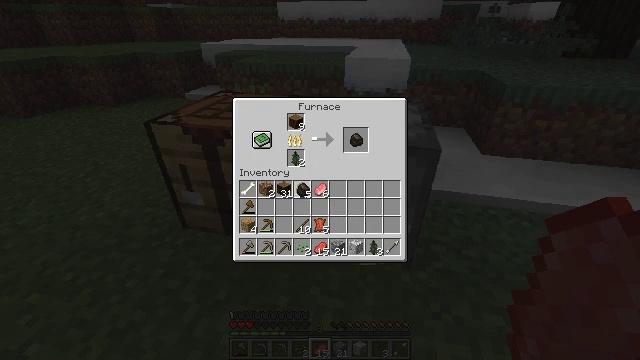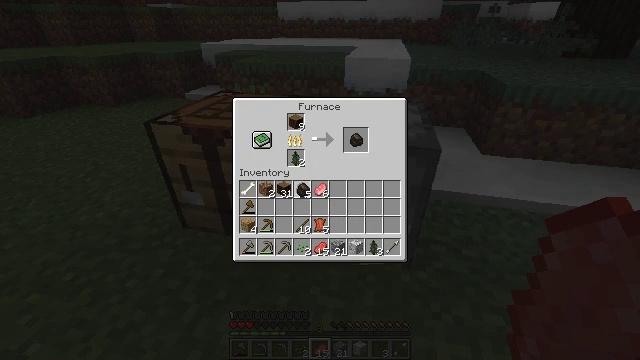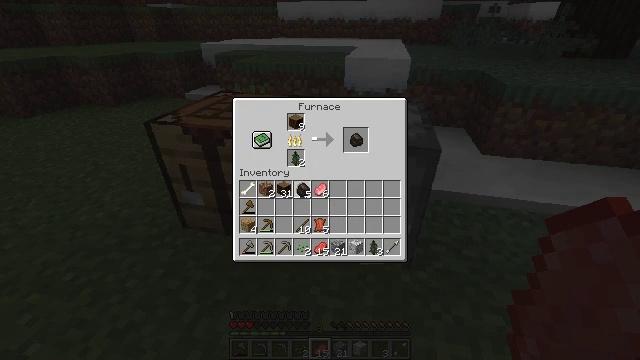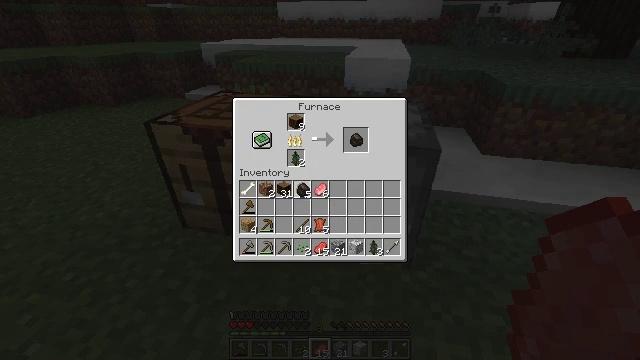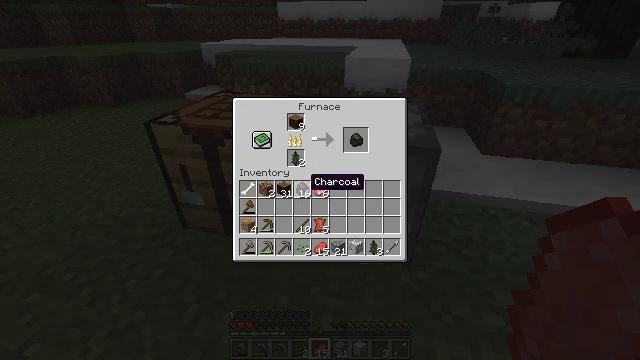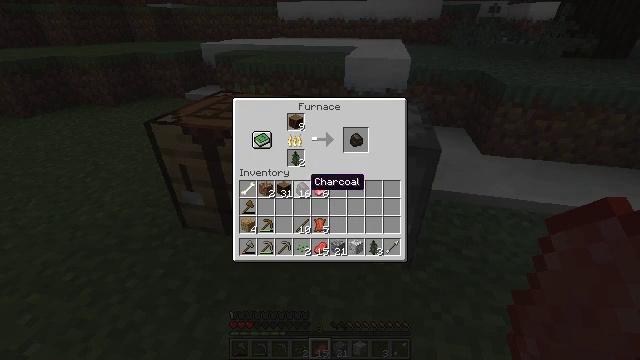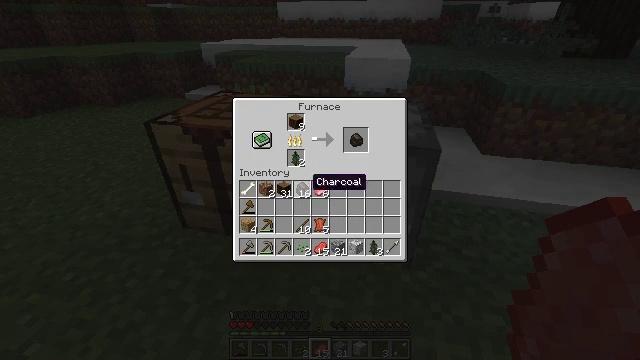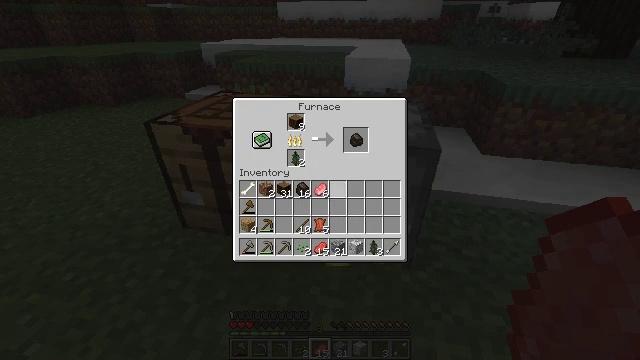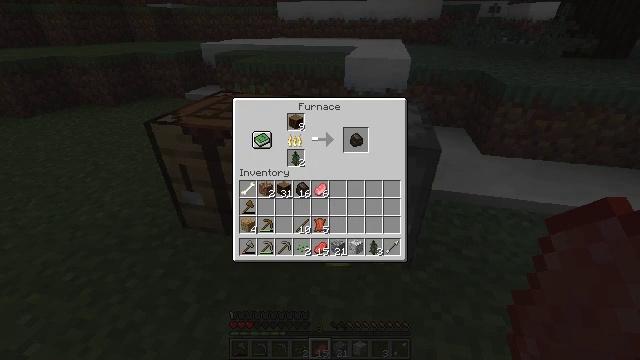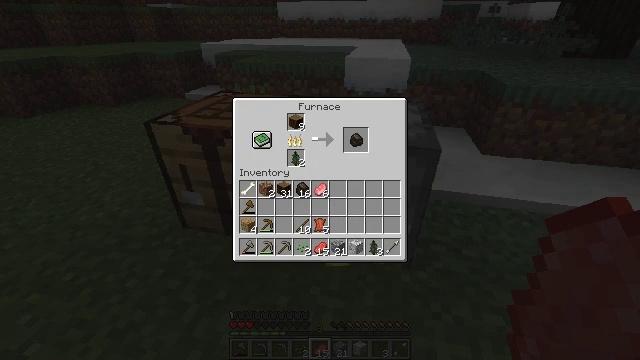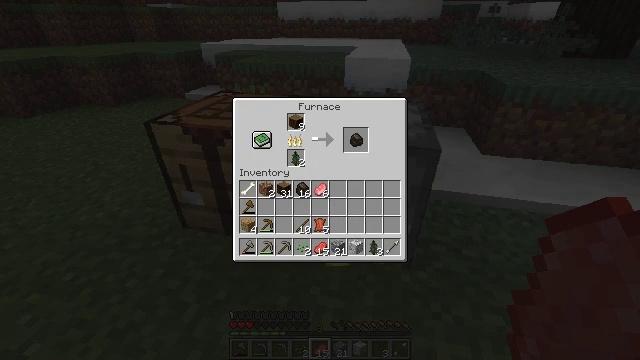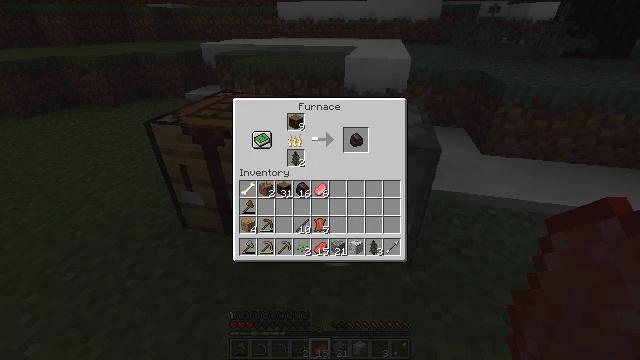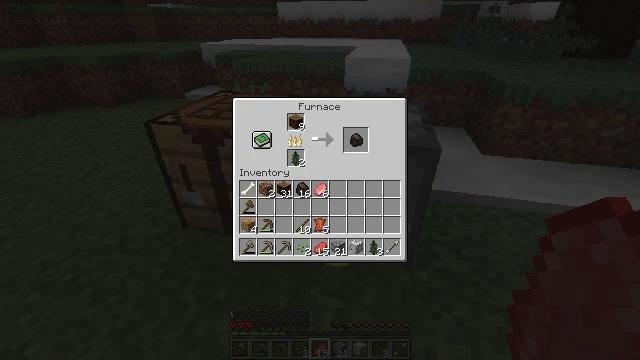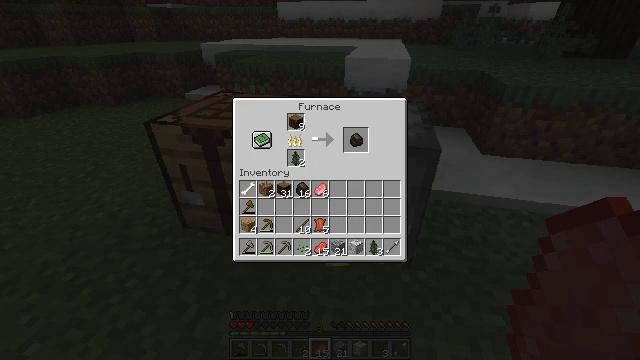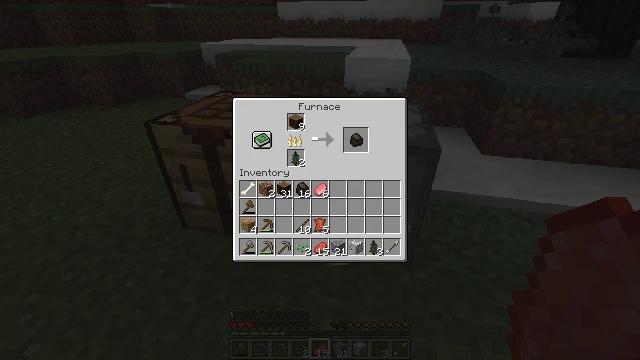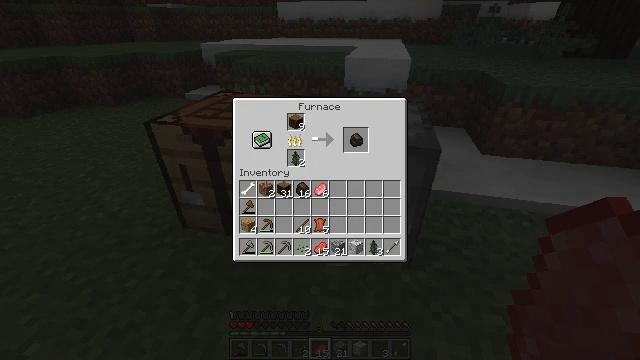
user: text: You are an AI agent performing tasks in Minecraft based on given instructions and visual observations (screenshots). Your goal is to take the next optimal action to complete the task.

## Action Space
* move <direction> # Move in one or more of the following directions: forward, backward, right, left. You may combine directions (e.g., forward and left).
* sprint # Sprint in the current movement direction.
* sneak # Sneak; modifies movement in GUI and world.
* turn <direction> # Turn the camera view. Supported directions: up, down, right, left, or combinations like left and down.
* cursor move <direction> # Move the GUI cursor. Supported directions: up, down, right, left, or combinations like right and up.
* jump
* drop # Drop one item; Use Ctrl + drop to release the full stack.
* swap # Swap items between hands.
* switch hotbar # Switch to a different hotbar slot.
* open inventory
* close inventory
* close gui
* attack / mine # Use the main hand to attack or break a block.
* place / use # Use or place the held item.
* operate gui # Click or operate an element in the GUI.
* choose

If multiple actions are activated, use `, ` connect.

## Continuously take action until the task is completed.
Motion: motion action
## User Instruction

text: Open the furnace for crafting charcoal.
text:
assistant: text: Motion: no_op
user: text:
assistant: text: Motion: operate gui
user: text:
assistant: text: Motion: operate gui
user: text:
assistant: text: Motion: no_op
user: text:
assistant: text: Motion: no_op
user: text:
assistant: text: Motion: no_op
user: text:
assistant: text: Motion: cursor move right and up
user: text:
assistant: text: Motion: cursor move right and up
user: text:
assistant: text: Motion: cursor move right and up
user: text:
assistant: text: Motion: cursor move up
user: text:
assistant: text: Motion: no_op
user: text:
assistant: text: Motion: no_op
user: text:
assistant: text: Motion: operate gui
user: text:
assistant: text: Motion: operate gui
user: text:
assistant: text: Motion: operate gui
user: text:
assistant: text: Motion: no_op
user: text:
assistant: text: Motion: no_op
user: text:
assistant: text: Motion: no_op
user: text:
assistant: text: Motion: no_op
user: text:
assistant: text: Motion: operate gui
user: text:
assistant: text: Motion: operate gui
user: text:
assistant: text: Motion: operate gui
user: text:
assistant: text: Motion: cursor move down
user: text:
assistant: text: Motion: cursor move down
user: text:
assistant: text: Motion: cursor move left and down
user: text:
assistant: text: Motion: cursor move left and down
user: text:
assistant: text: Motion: cursor move left
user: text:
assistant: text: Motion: no_op
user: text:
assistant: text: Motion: no_op
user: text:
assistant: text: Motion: no_op